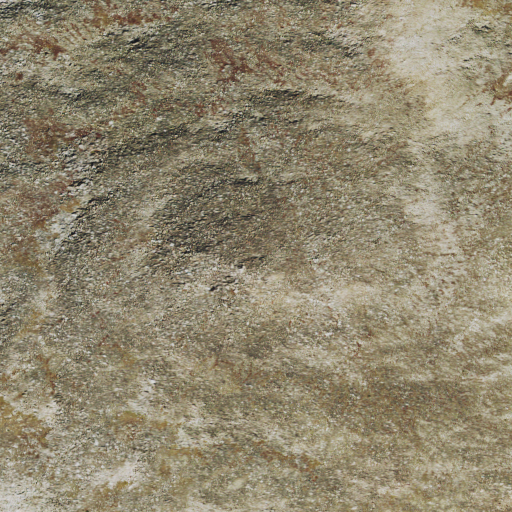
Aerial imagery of mountain in Montana named Saddleback Mountain containing grassland and shrub